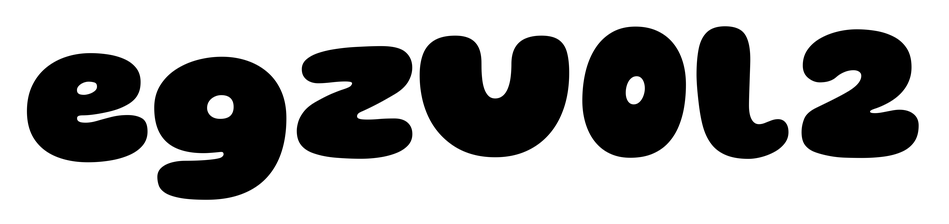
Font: Gluten_Black